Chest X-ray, PA view. Patient: 42 years old, sex M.
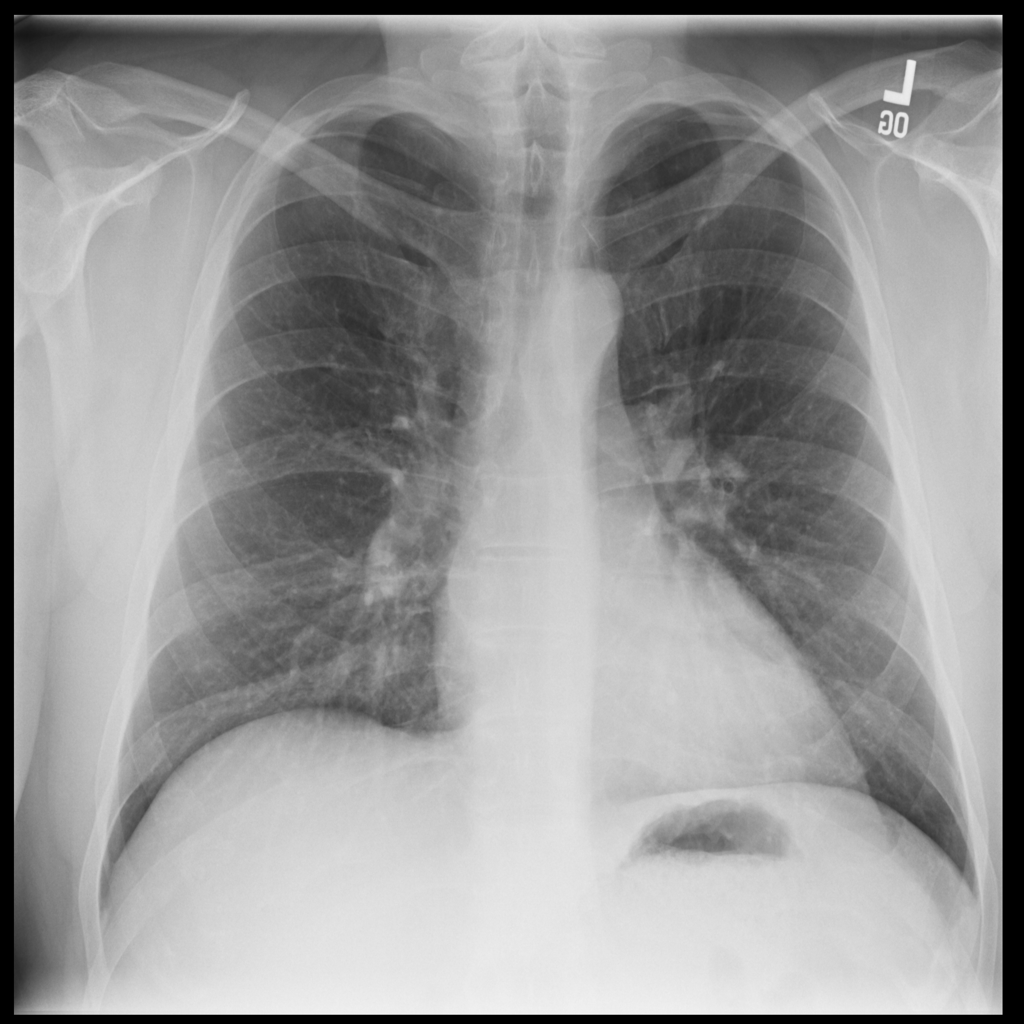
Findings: No Finding